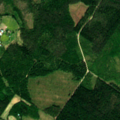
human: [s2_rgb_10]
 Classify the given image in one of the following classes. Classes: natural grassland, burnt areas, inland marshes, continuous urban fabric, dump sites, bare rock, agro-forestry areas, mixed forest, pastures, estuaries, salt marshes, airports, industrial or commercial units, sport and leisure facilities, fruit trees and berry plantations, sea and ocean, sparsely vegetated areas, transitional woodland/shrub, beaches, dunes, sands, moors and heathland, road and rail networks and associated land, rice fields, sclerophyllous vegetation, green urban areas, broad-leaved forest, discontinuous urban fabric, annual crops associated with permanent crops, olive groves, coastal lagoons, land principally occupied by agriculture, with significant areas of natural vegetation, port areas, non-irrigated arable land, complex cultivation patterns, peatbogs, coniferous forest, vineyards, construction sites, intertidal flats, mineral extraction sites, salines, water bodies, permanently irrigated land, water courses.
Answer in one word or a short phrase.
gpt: land principally occupied by agriculture, with significant areas of natural vegetation, coniferous forest, mixed forest, transitional woodland/shrub